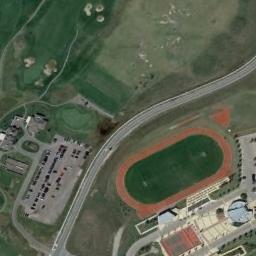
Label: ground_track_field